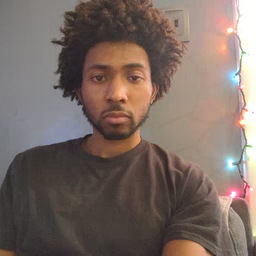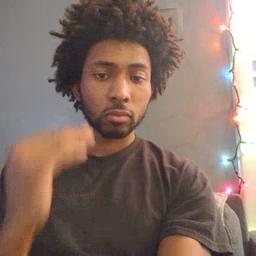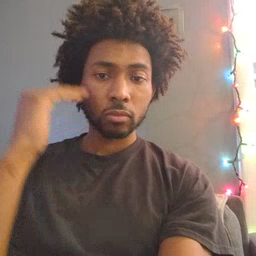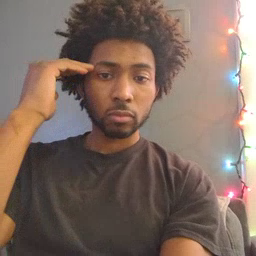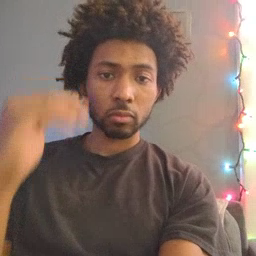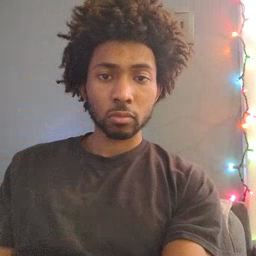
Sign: head